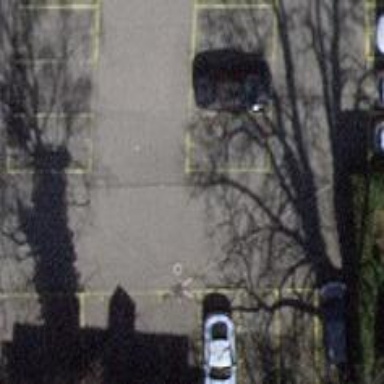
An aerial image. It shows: Asphalt parking aisle off service road.